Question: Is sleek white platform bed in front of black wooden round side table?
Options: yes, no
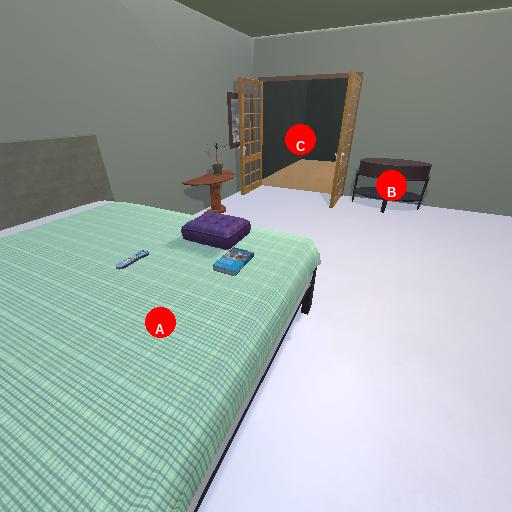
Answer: yes